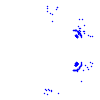
Particle: electron